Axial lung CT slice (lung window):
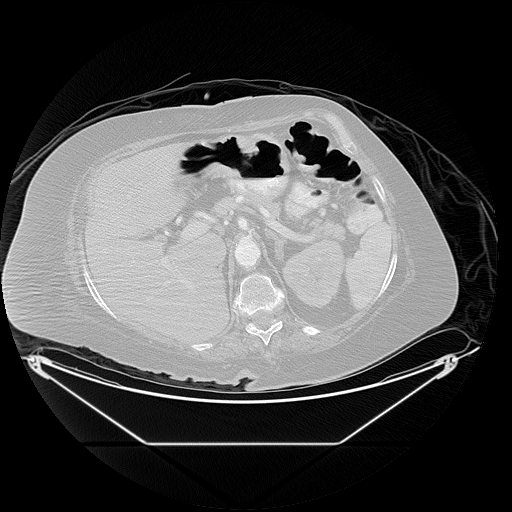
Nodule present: no